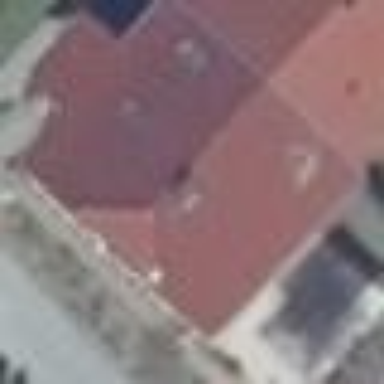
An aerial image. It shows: Residential building.